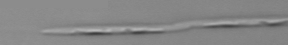
Label: Pseudo-nitzschia